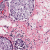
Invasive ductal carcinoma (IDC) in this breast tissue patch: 1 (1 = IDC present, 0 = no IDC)